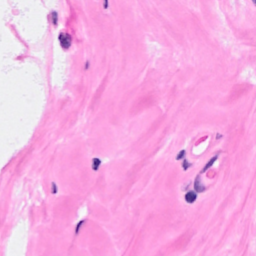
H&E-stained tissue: Breast